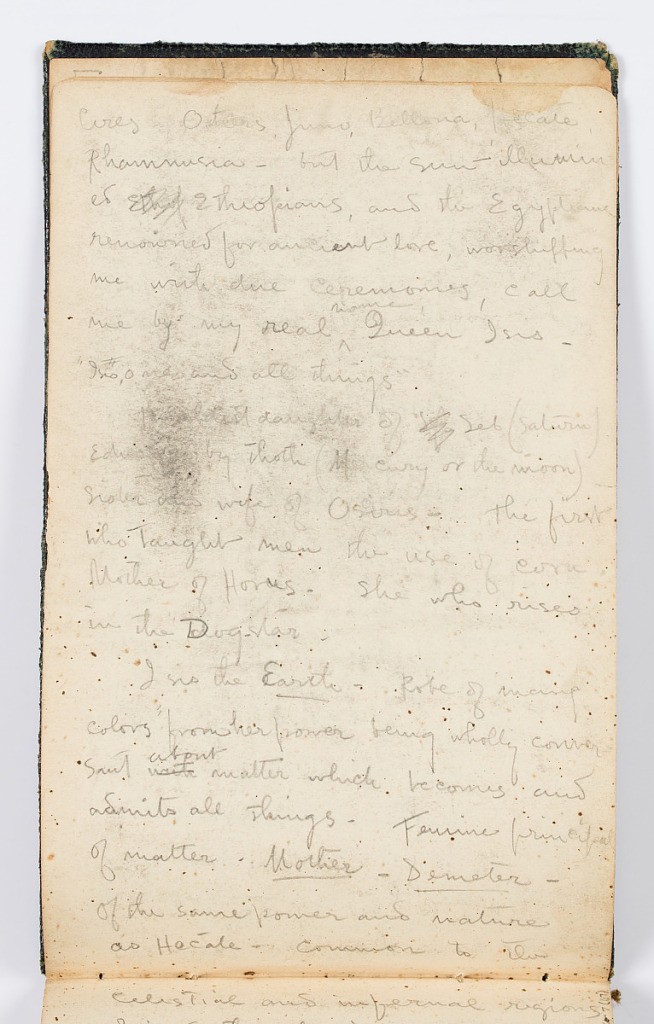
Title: Sketchbook Page: Notes on Isis
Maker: Kenyon Cox, American, 1856–1919
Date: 1883
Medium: Graphite on paper
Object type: Sketchbook folio
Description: Notes about the Ancient Egyptian goddess Isis on Recto and Verso.